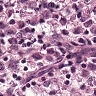
Metastatic tissue present: yes